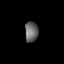
Tissue: lung
Cell type: Myeloid cells
Senescence score: 0.2062
Nuclear area (px): 261
Mean DAPI intensity: 102.923